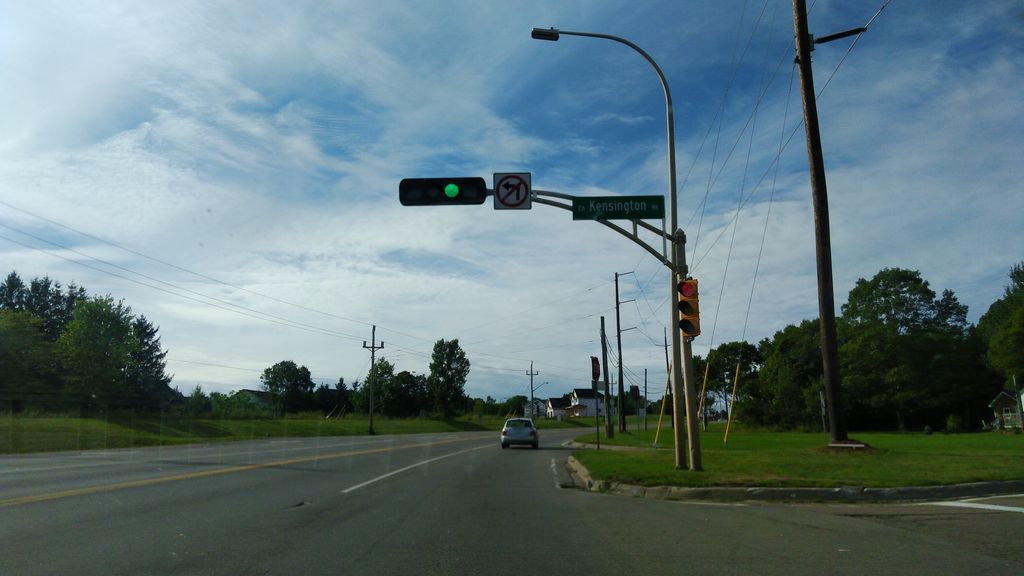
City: charlottetown